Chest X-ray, PA view. Patient: 67 years old, sex F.
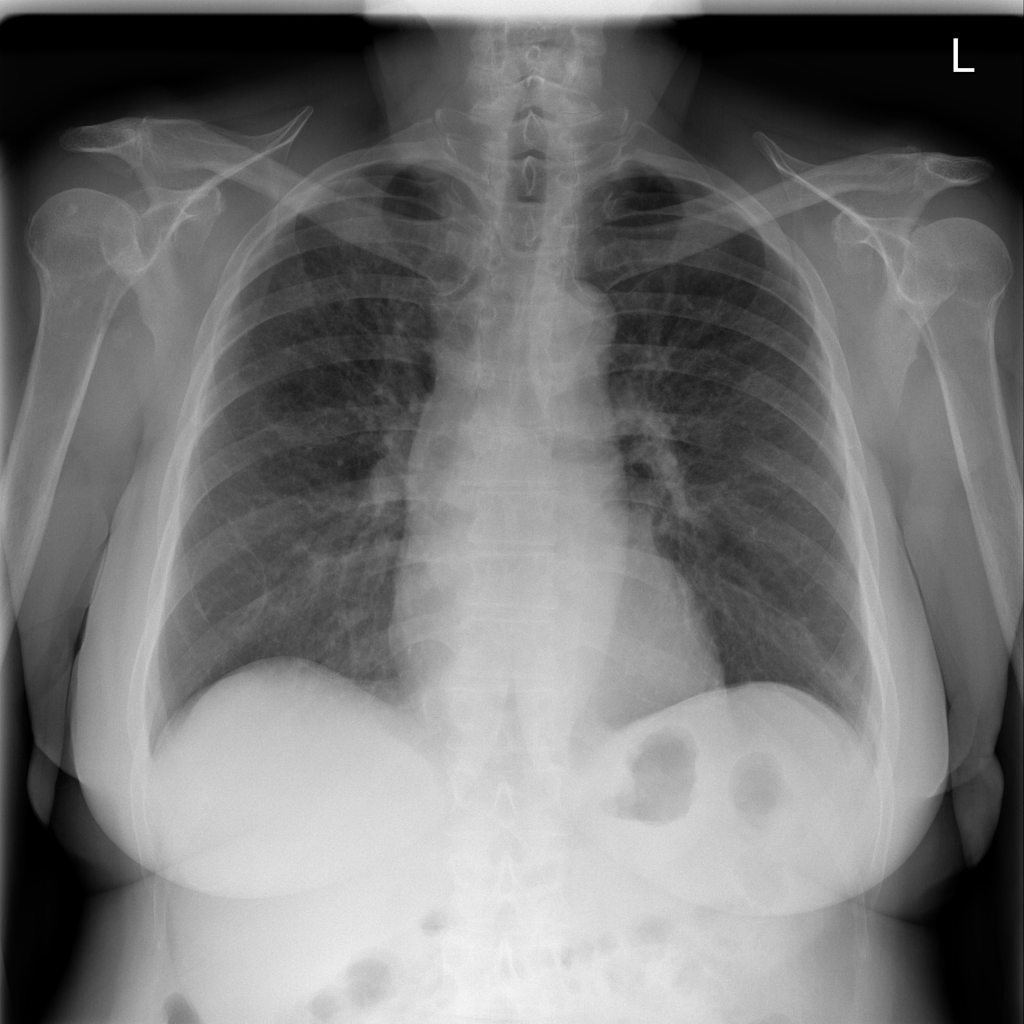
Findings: No Finding